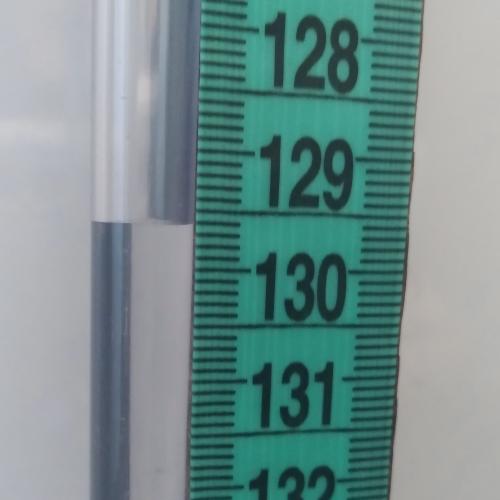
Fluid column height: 129.6 cm